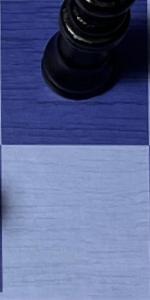
Label: Empty